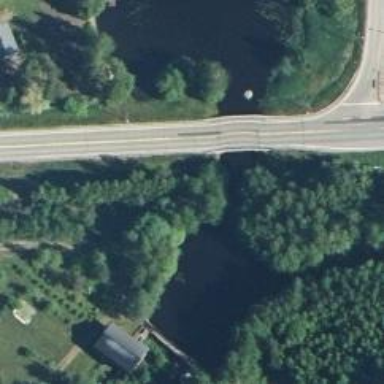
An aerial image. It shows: Bridge with asphalt surface carrying trunk highway.